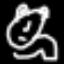
Label: frog